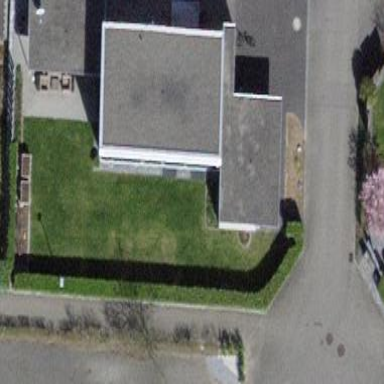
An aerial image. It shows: Residential building.